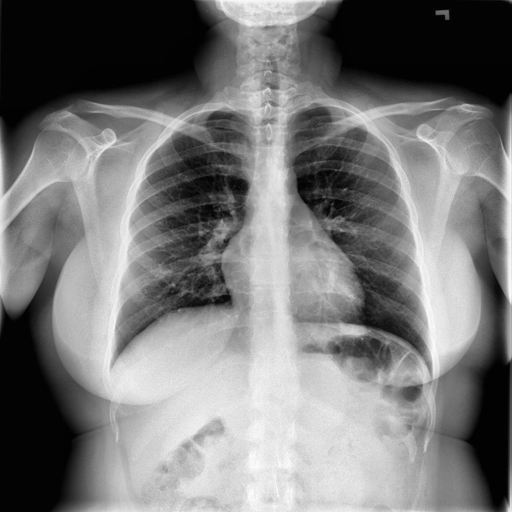
Finding: NORMAL